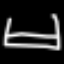
Label: bed